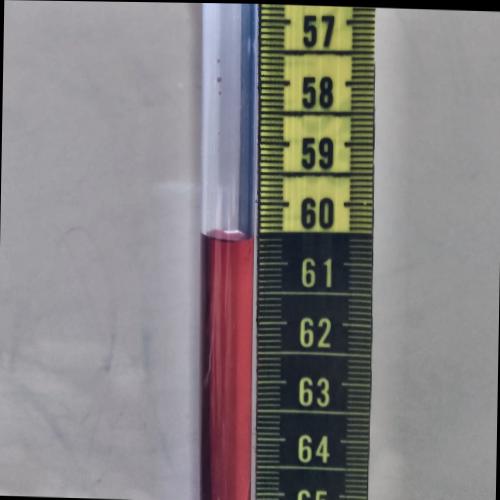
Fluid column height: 60.6 cm